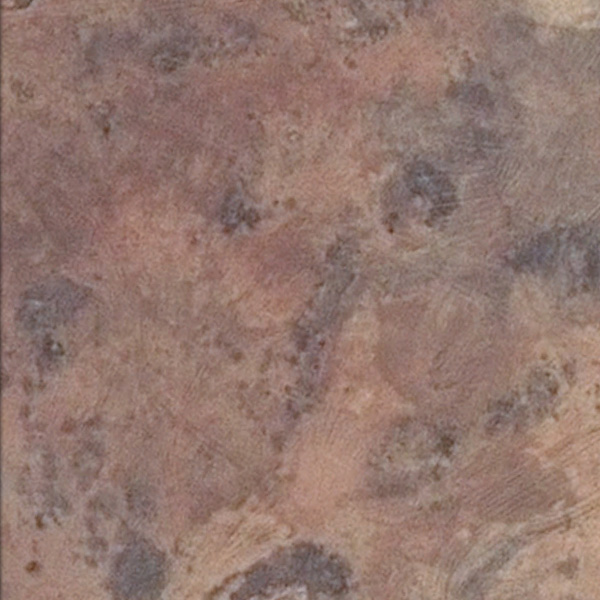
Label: BareLand